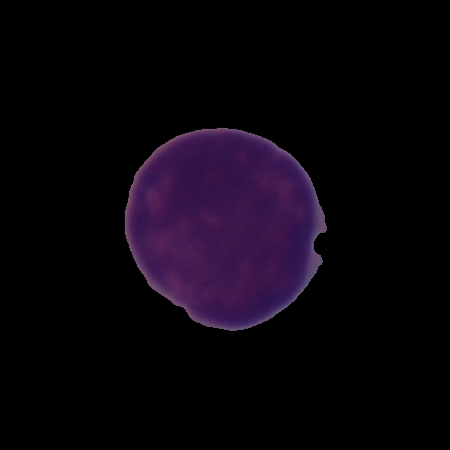
Label: cancer